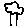
Label: tree